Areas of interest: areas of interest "Industrial"
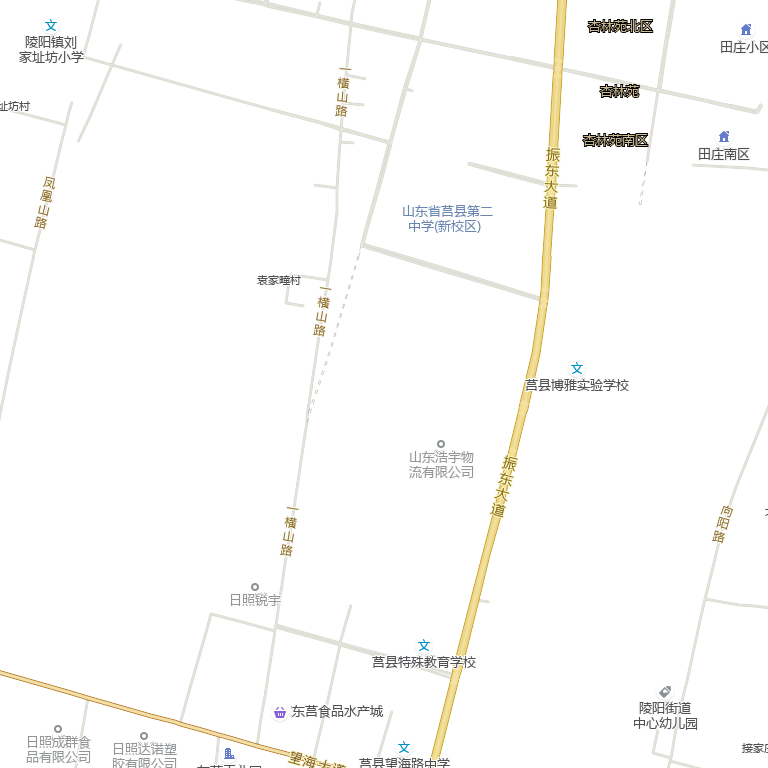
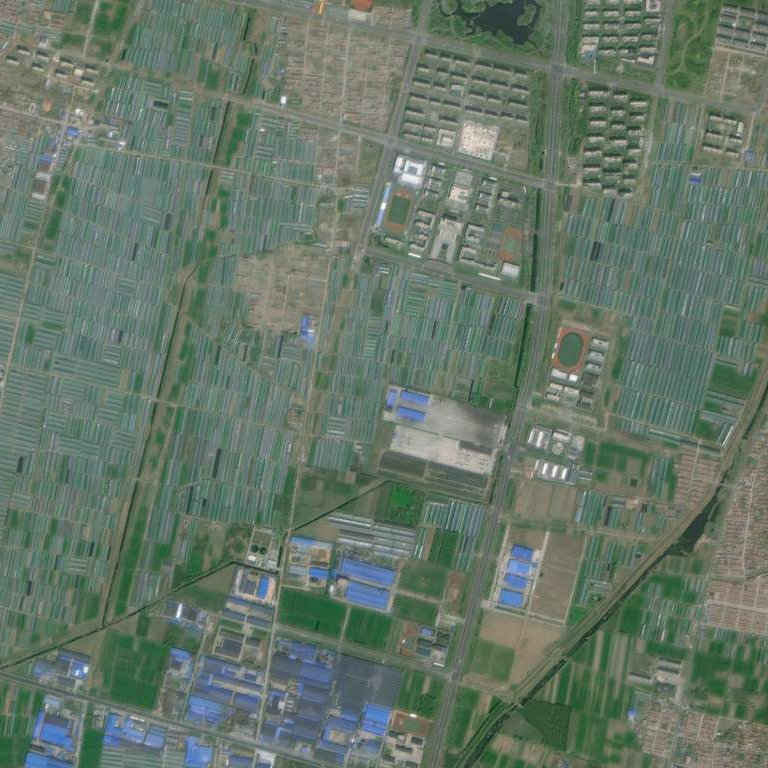